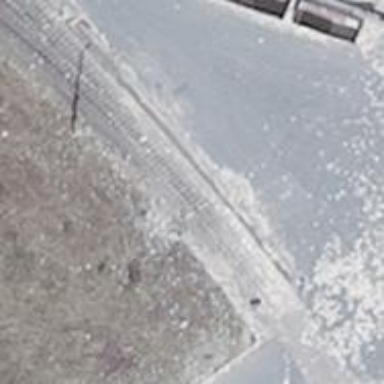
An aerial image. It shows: Railway switch.